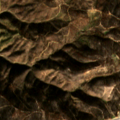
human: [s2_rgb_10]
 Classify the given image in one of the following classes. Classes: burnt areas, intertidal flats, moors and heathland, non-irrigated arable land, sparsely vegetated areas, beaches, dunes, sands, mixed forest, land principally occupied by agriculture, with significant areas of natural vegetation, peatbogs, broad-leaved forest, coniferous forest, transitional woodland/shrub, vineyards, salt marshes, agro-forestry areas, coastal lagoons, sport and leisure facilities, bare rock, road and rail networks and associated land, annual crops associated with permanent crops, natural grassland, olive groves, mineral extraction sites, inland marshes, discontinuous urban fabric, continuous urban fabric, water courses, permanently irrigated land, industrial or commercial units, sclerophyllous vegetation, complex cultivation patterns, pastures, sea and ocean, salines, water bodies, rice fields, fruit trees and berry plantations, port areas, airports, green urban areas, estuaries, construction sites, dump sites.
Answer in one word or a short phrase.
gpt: broad-leaved forest, transitional woodland/shrub